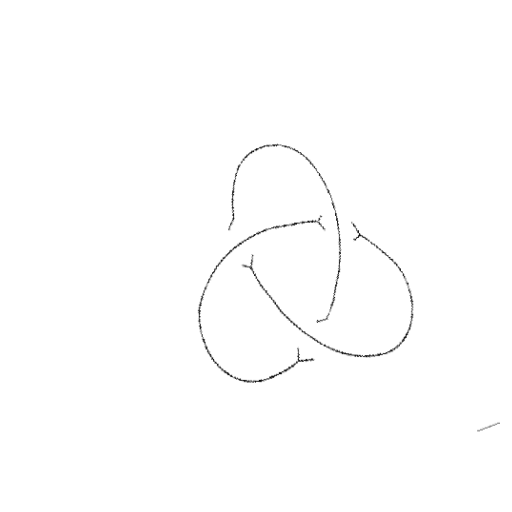
Crossing number: 3